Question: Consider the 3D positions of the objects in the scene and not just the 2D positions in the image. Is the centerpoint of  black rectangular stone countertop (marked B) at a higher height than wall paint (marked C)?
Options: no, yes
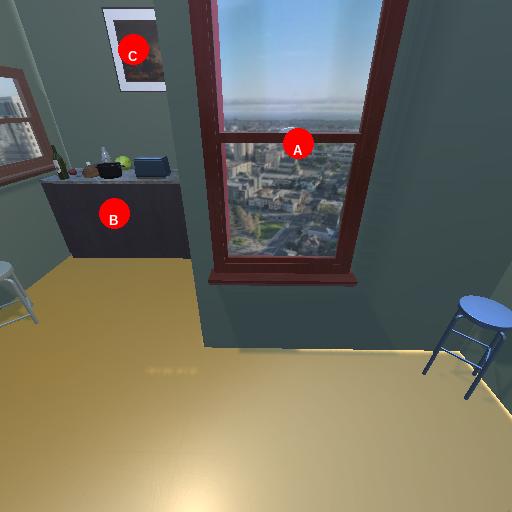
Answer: no